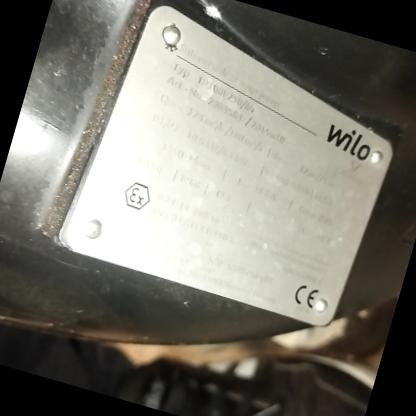
Klasa: tabliczka-znamionowa